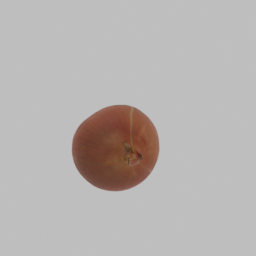
Label: nature